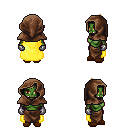
a pixel art fantasy rpg character, female body template, orc, green skin, yellow cape, robe skirt, blonde short mohawk hairstyle, cloth hood, metal gloves, brown slippers, four views (front, back, left, right), 2x2 character sprite sheet, small pixel art, hard edges, no anti-aliasing